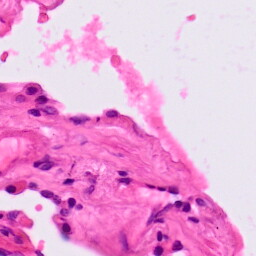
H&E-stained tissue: Lung